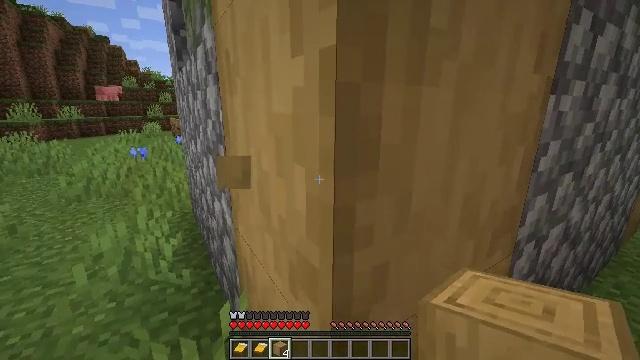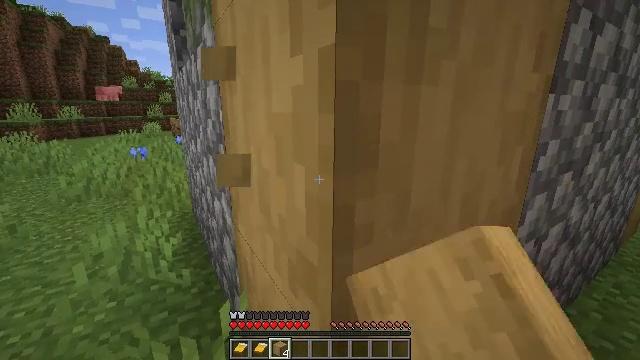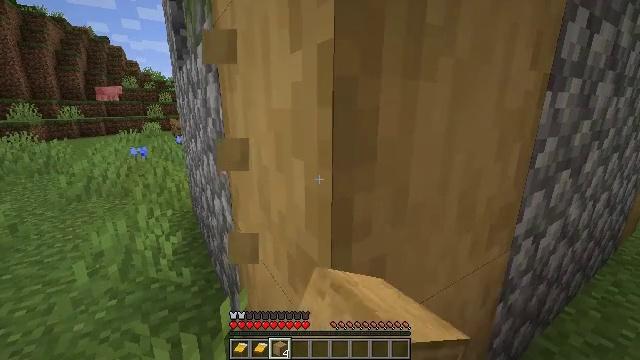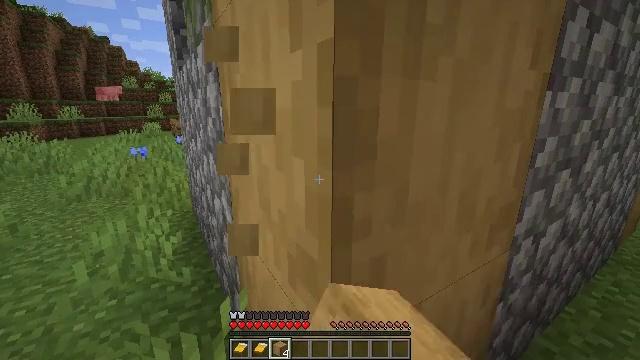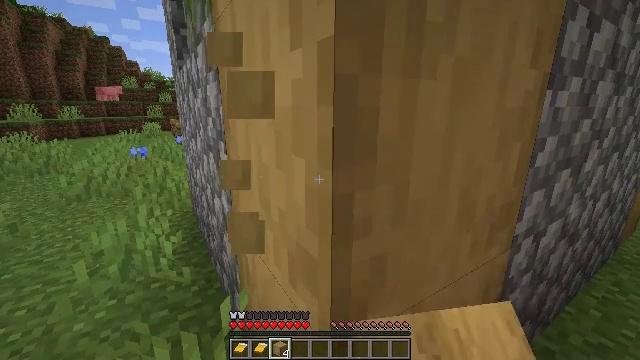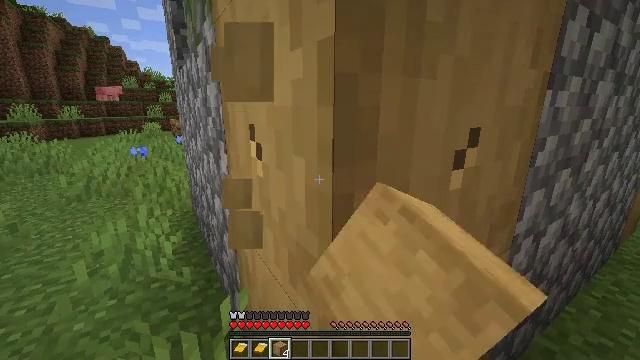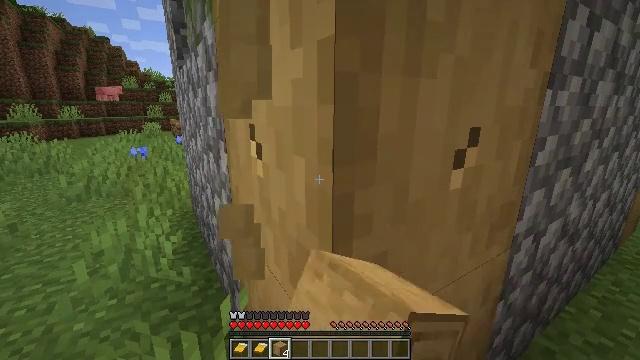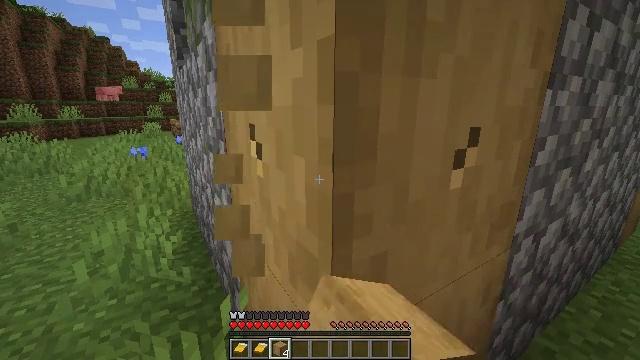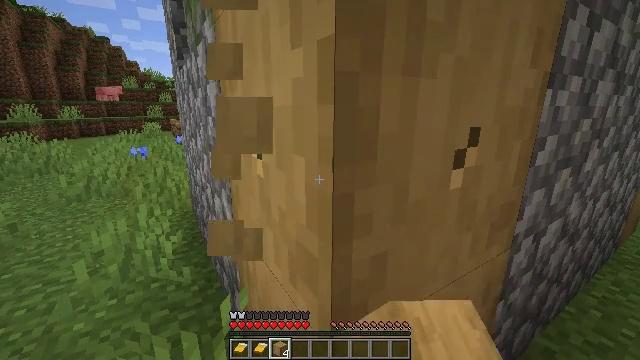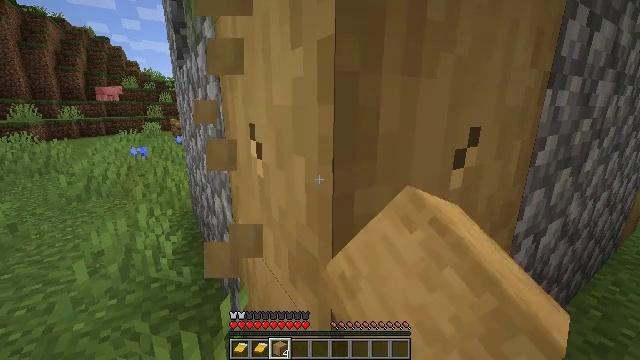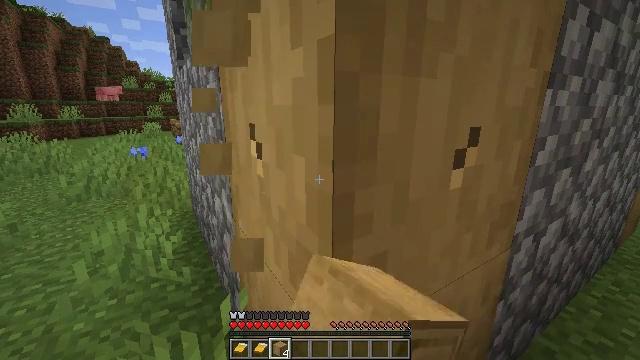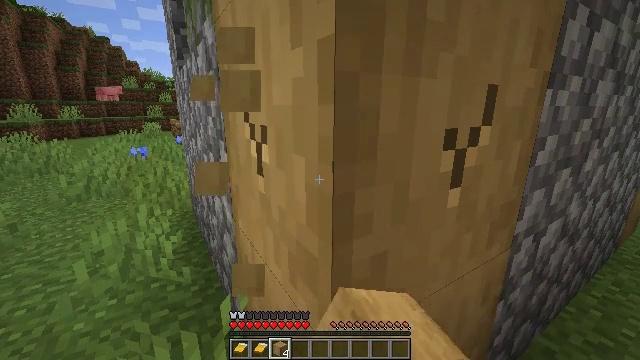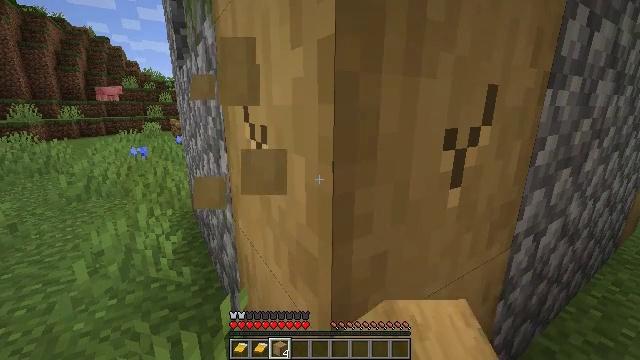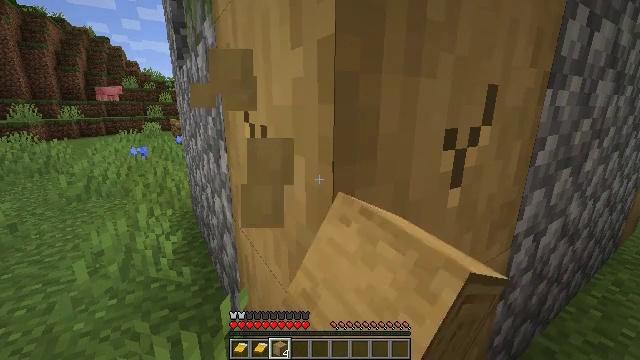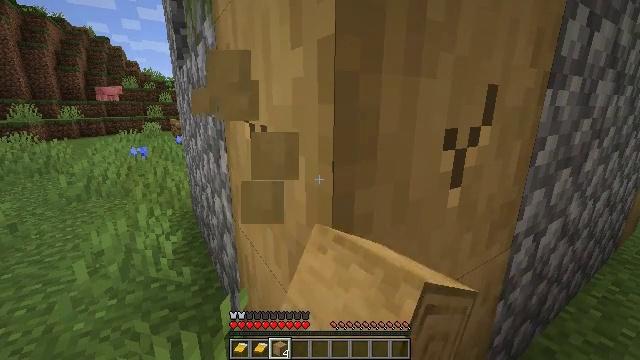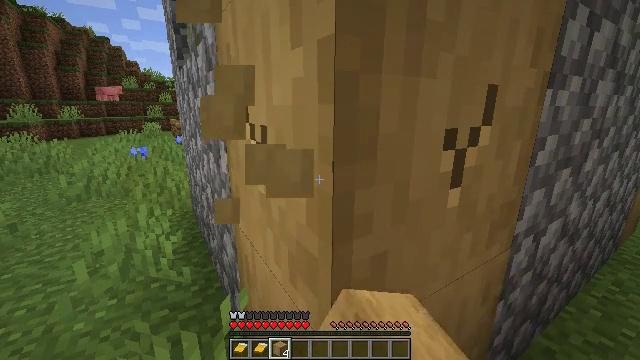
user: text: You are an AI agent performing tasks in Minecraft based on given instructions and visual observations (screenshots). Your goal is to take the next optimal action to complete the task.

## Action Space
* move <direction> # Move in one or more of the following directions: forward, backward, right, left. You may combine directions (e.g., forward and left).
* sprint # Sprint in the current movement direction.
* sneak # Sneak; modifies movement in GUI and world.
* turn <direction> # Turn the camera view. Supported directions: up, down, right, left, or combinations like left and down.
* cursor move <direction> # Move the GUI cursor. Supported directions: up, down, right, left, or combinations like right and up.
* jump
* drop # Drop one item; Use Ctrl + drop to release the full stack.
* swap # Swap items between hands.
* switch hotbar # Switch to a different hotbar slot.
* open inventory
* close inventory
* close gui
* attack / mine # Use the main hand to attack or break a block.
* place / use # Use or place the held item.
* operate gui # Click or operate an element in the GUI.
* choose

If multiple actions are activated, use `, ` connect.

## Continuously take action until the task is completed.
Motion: motion action
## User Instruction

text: Chop down the stripped oak log.
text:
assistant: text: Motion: attack / mine
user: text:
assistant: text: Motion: attack / mine
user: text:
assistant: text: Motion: attack / mine
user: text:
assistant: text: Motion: attack / mine
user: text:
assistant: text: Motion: attack / mine
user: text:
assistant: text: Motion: attack / mine
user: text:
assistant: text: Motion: attack / mine
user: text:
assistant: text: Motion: attack / mine
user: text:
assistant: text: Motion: attack / mine
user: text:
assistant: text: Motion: attack / mine
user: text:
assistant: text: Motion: attack / mine
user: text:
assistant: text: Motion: attack / mine
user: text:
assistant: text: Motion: attack / mine
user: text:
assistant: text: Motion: attack / mine
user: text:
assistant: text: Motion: attack / mine
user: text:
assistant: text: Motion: attack / mine
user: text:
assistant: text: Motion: attack / mine
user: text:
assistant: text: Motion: attack / mine
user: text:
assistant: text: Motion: attack / mine
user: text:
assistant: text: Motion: attack / mine
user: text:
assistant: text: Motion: attack / mine
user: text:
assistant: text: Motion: attack / mine
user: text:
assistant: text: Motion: attack / mine
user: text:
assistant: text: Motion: attack / mine
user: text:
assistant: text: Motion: attack / mine
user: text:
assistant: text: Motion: attack / mine
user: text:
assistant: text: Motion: attack / mine
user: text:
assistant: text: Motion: attack / mine
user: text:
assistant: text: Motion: attack / mine
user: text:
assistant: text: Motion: attack / mine